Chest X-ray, AP view. Patient: 25 years old, sex F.
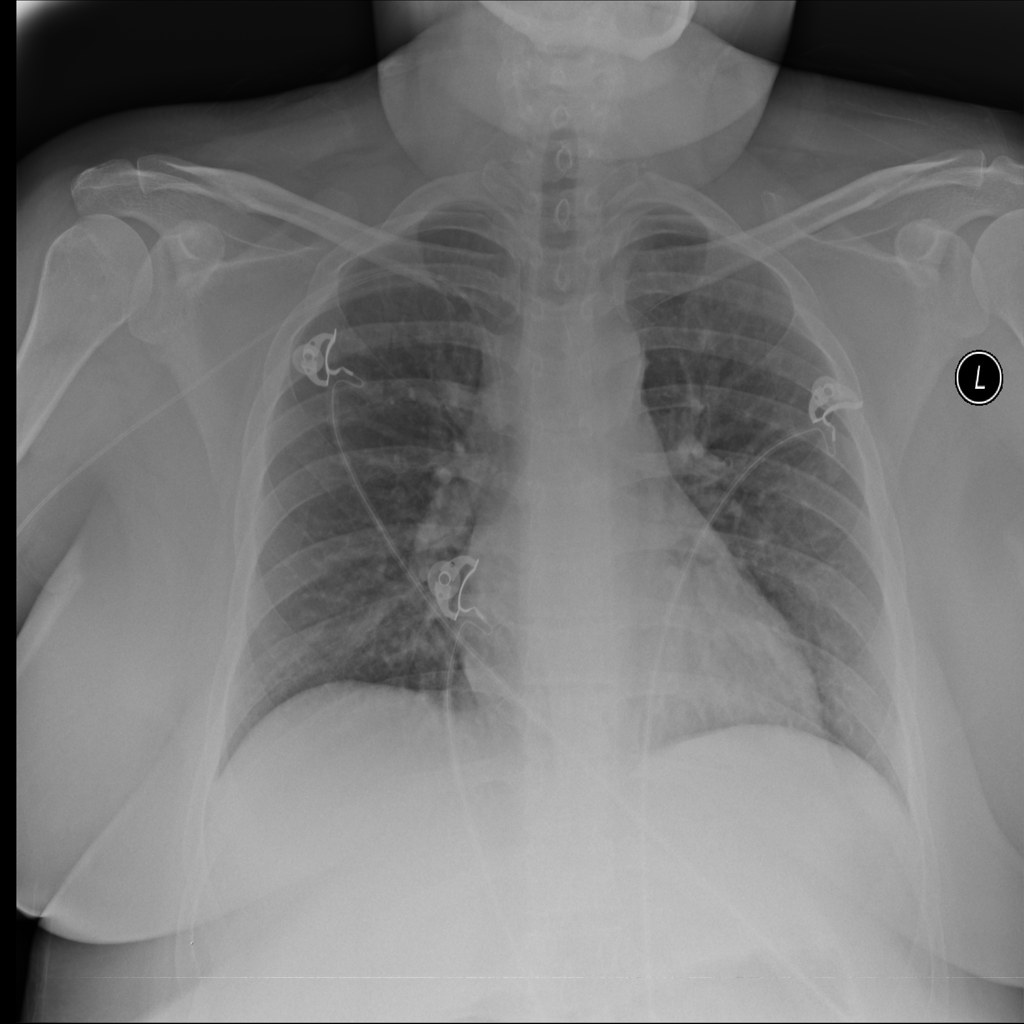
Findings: No Finding